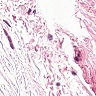
Metastatic tissue present: no